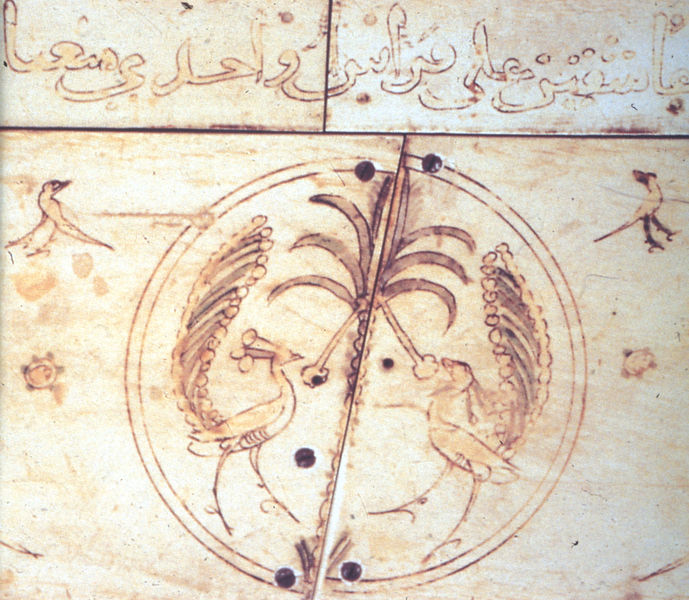
Titel: Kästchen, bemalt (Detail)
Standort: Trient
Institution: Diözesanmuseum
Schlagwörter: baum, blätter, feder, vogel, weiß, gelb, ocker, blume, braun, grau, holz, marmor, mitte, orange, schwarz, skizze, symbol, zeichnung, rot, tiere, beige, haube, ornament, alt, architektur, federn, gefieder, rahmen, stehen, stein, teller, vögel, pflanze, zart, kreis, rund, keramik, schwanz, relief, füße, schrift, papier, zwei, grafik, linien, schriftzug, farblos, rad, detail, symmetrie, inschrift, verzierung, palme, platte, nägel, schriftzeichen, bemalt, strauß, foto, punkte, eisen, tusche, truhe, porzellan, orient, orientalisch, linie, symmetrisch, druck, fliesen, text, punkt, stilisiert, kiste, pfau, kranich, reiher, graphisch, gravierung, gravur, schnitzerei, kasten, flecken, fries, wappen, arabisch, fasan, antik, rötlich, diagonale, palmen, leicht, hahn, rebhuhn, huhn, fließen, bemalung, doppelkreis, indien, schlagen, dekorativ, kästchen, islam, osmanisch, arabesken, schrauben, elfenbein, arabeske, völge, storch, muslimisch, islamisch, iran, gravour, persisch, eingraviert, pfauen, vöge, palmenzweig, verschraubt, vögek, vökel, kästhchen, voögel, blzme, redern